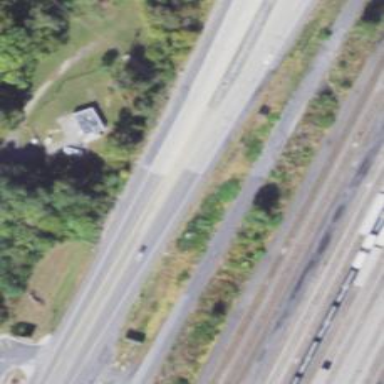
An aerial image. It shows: Asphalt trunk highway which is also expressway.